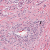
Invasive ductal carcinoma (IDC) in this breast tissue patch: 1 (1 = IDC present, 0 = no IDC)